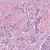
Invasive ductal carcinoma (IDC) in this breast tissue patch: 1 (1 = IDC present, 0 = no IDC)